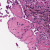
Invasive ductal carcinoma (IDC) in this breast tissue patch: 0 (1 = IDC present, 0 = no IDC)